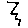
Label: zigzag